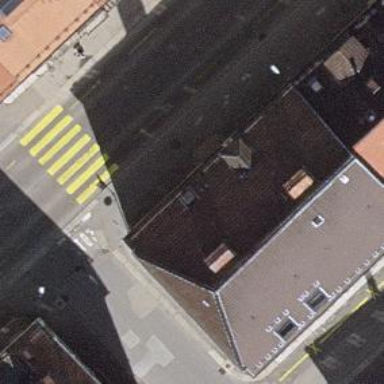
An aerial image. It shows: Apartments building with side-hipped roof.